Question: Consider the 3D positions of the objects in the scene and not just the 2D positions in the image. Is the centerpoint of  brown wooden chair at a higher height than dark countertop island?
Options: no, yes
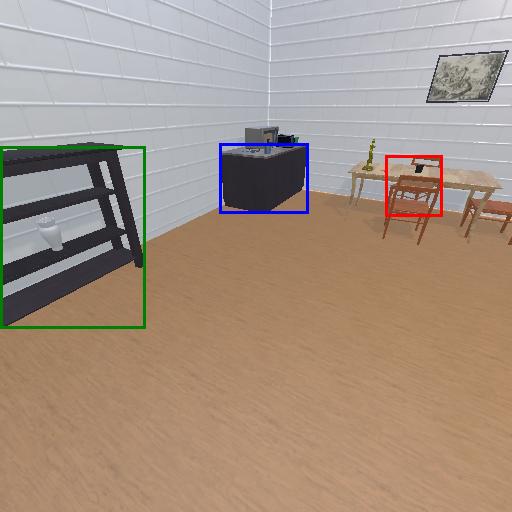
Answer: no